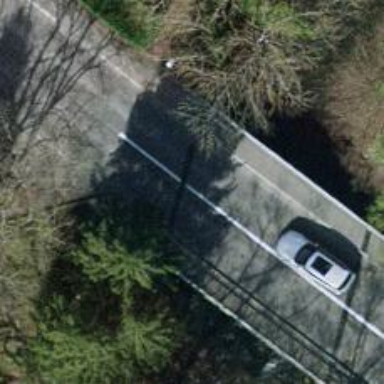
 passing over bridge with sidewalks on both sides."